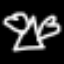
Label: angel